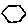
Label: hexagon